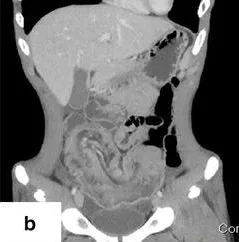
Preoperative images. B; Enhanced CT revealed ileocolic intussusception and stretched mesenteric vessels.
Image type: radiology (ct)